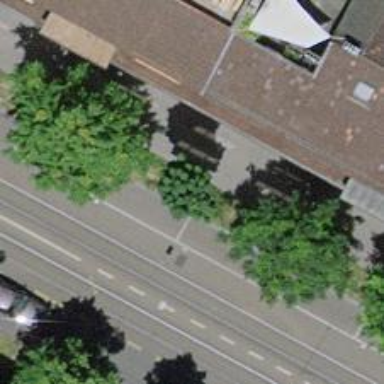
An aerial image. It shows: Avenue lined with trees.